Aerial crown-view tile of a tropical tree (Barro Colorado Island, Panama), acquired 20241014:
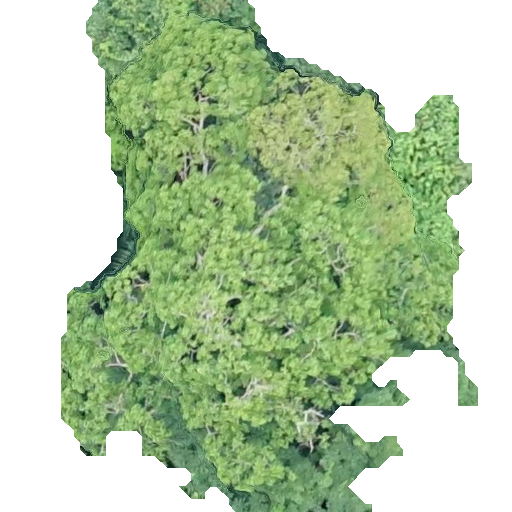
Species: Astronium graveolens
GBIF accepted scientific name: Astronium graveolens
Crown area: 243.652 m²